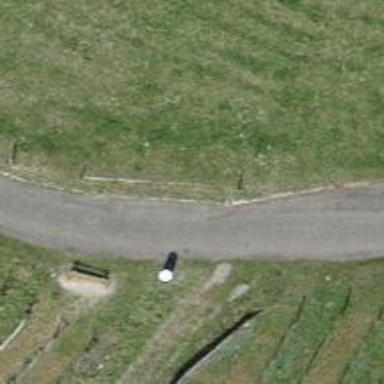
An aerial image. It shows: Bench.